Frequency: 65000
Velocity: 0,2015
Power: 45,3
Pulse duration: 0,0000001
Pass count: 1
Magnification: 10
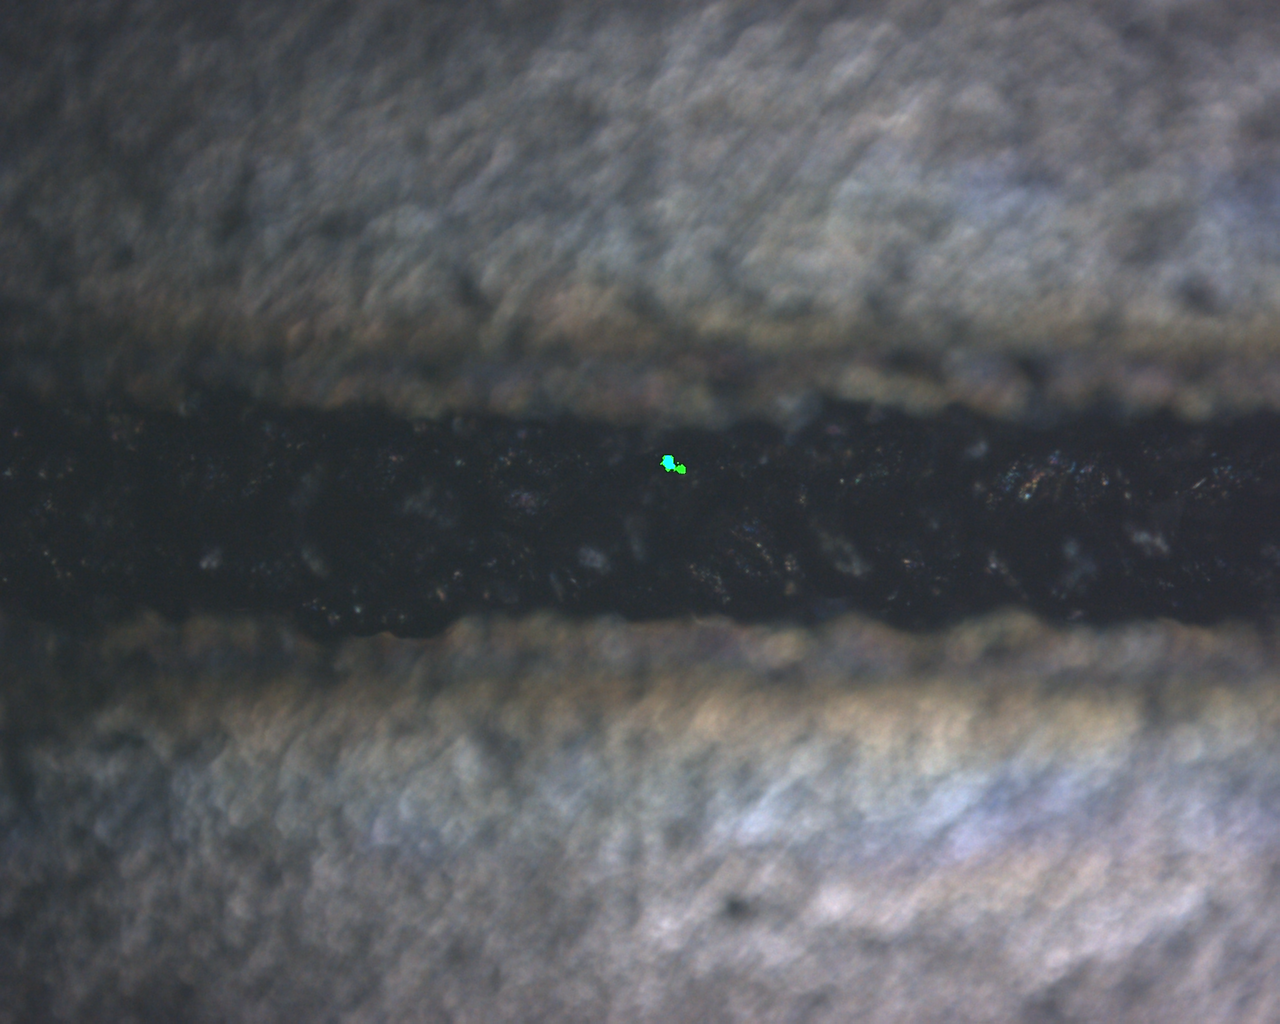
Measured width: 122.55
Other width: 94.621